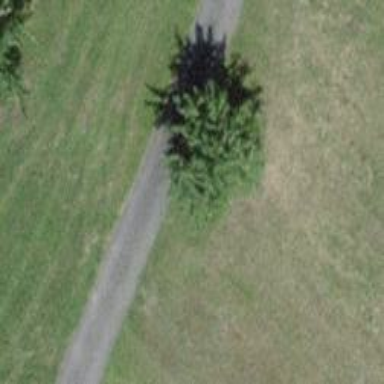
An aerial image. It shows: Beautiful tree in nature.